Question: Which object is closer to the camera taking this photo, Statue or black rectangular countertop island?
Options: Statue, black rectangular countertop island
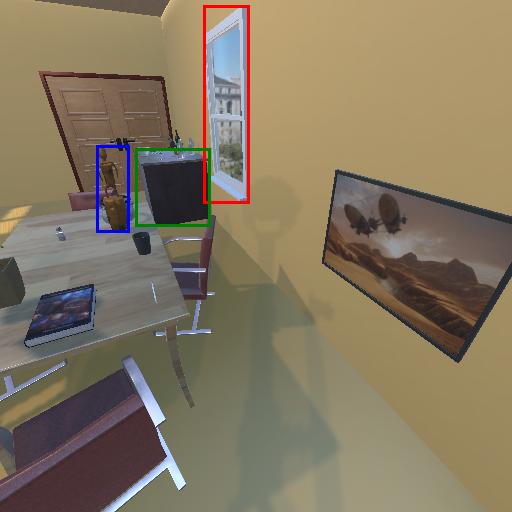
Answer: Statue